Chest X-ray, AP view. Patient: 60 years old, sex M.
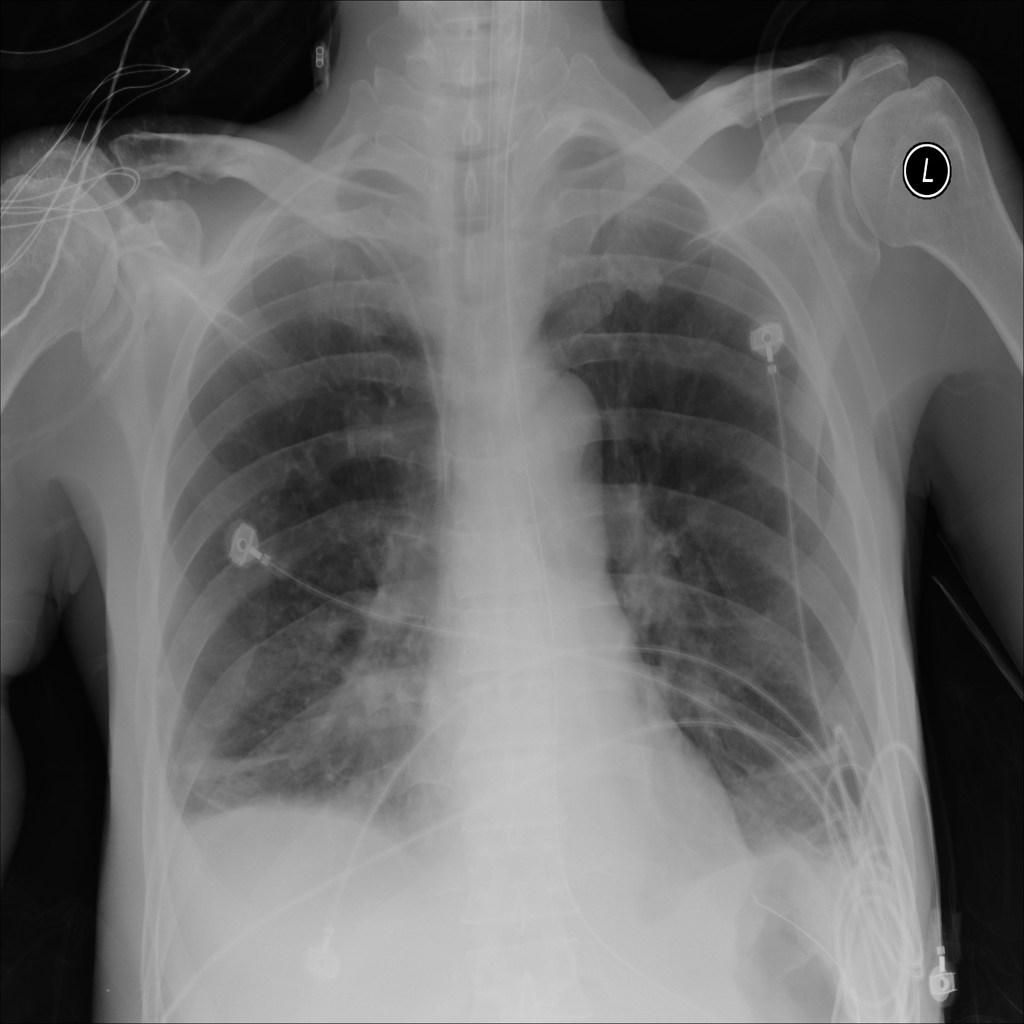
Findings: Atelectasis